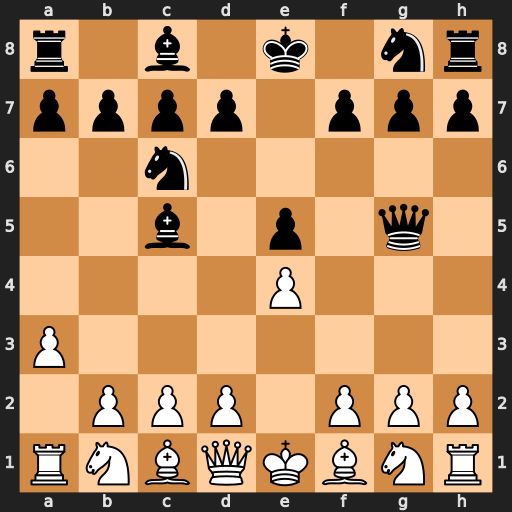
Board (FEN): r1b1k1nr/pppp1ppp/2n5/2b1p1q1/4P3/P7/1PPP1PPP/RNBQKBNR
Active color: w
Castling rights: KQkq
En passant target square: -
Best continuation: d4 Qh4 dxc5